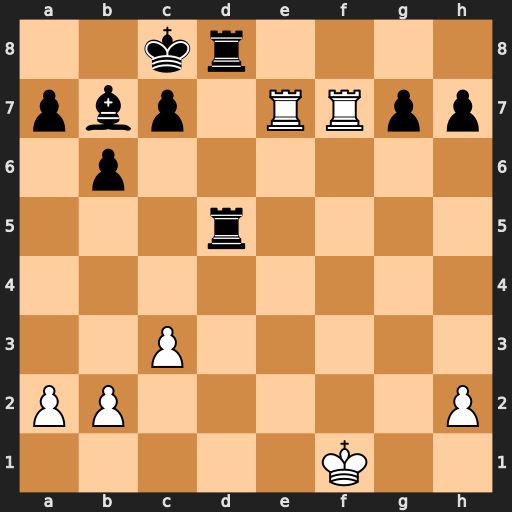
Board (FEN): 2kr4/pbp1RRpp/1p6/3r4/8/2P5/PP5P/5K2
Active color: w
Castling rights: -
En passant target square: -
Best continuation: Rxc7+ Kb8 Rxb7+